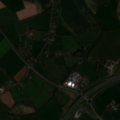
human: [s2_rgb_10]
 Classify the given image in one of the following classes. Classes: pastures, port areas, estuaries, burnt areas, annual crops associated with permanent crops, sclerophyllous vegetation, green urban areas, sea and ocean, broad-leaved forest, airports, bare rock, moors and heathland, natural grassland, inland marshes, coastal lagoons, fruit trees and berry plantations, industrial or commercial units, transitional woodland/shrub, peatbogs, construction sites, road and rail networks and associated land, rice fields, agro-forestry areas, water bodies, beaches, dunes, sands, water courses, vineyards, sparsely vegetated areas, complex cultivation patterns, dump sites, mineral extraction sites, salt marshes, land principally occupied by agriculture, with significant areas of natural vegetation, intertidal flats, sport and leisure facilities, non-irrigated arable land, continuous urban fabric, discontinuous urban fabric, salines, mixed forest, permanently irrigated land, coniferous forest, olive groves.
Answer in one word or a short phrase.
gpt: road and rail networks and associated land, non-irrigated arable land, pastures